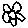
Label: flower